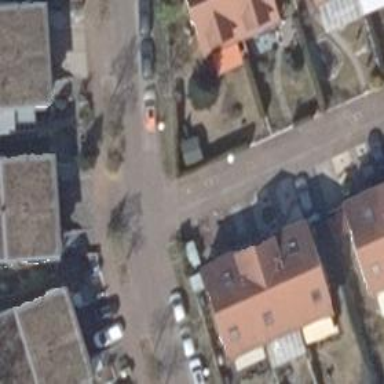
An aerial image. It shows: Living street.